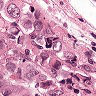
Metastatic tissue present: yes